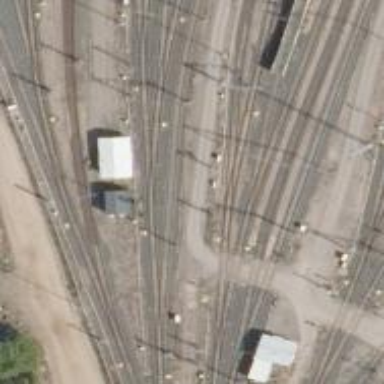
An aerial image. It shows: Rail yard with electrified contact lines for the railway.